Chest X-ray:
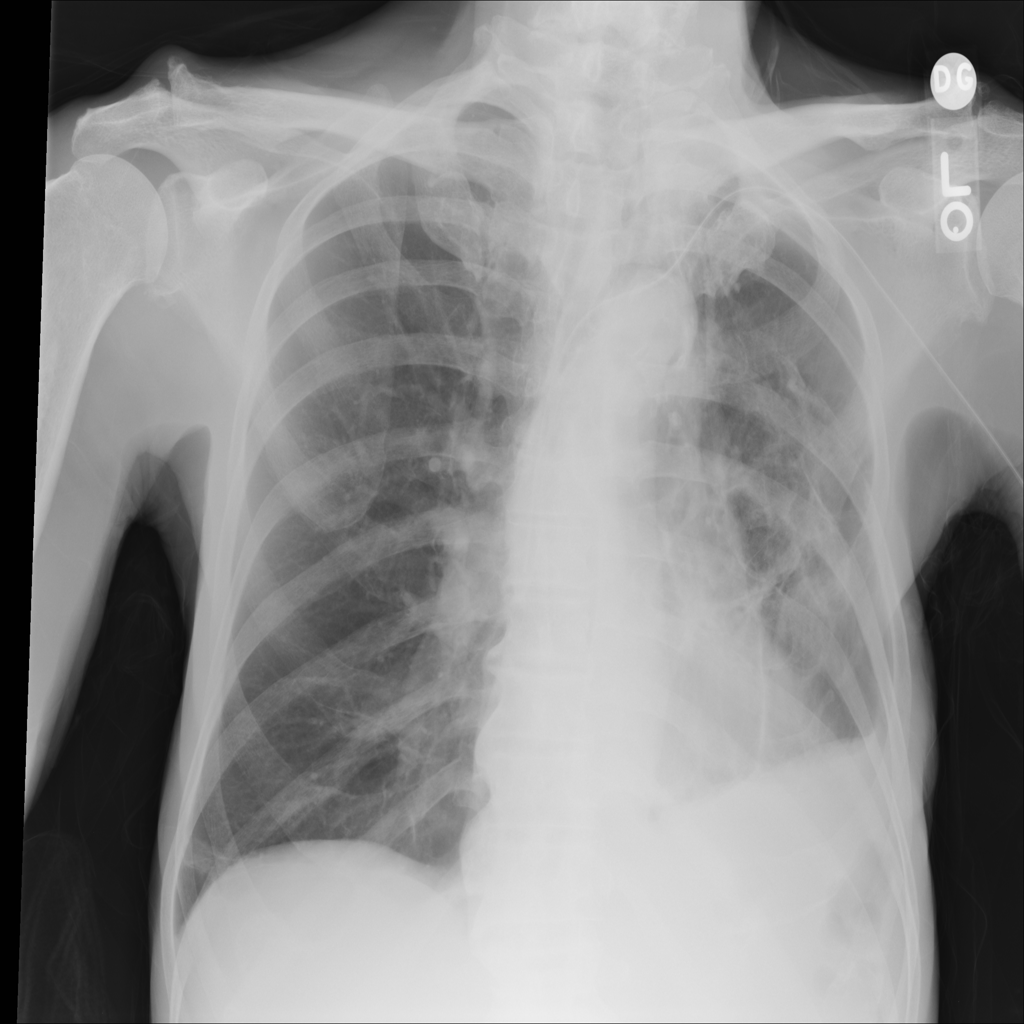
Findings: Pneumothorax, Consolidation, Effusion, Atelectasis
No abnormal finding: no